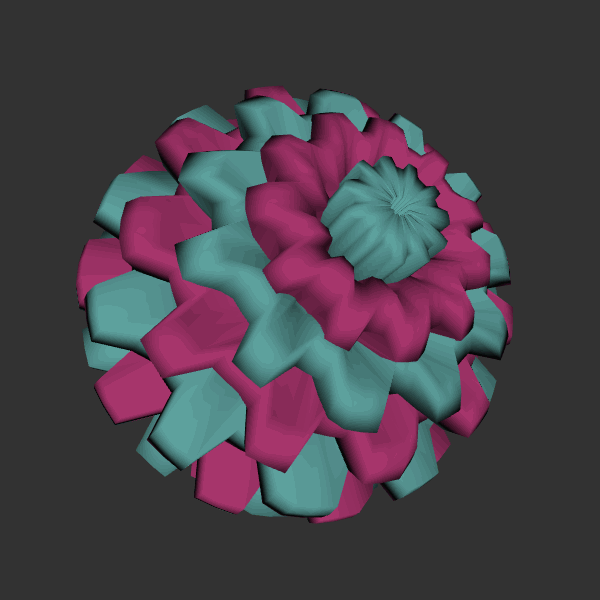
Background: dark